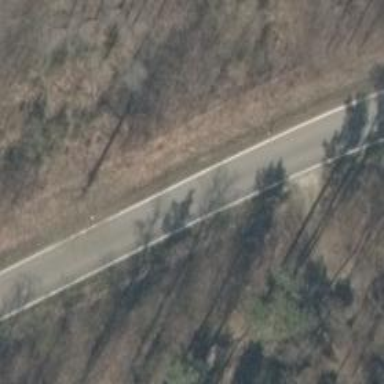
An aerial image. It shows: Asphalt road classified as tertiary.